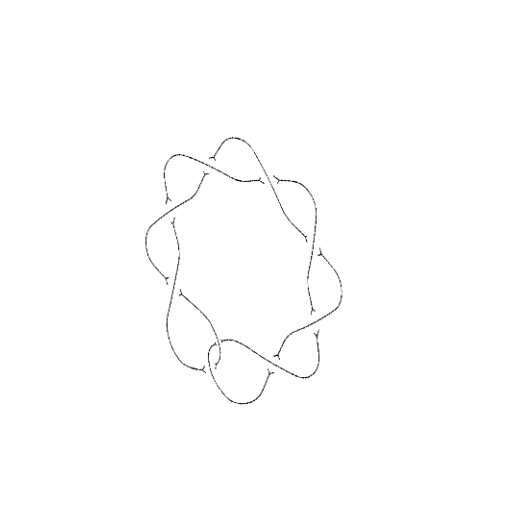
Crossing number: 9